Question: When the delete button appears after swiping the third cell, the background is clipped. How can I fix this? here's the code when making the custom cell.
'''
- (UITableViewCell *)tableView:(UITableView *)tableView cellForRowAtIndexPath:
(NSIndexPath *)indexPath
{
static NSString *CellIdentifier = @"customCell";
BookMarksCustomCell *cell = (BookMarksCustomCell *)[tableView
dequeueReusableCellWithIdentifier:CellIdentifier];
if (cell == nil) {
NSArray * topLevelObjects = [[NSBundle mainBundle]
loadNibNamed:@"BookMarksCustomCell" owner:self options:nil];
for(id currentObject in topLevelObjects)
{
if([currentObject isKindOfClass:[UITableViewCell class]])
{
cell = (BookMarksCustomCell *)currentObject;
break;
}
}
}
.....more logic stuff.
//alternating cell background.
if([indexPath row] % 2 == 0)
cell.contentView.backgroundColor = [UIColor colorWithRed:234.0/255.0
green:234.0/255.0 blue:234.0/255.0 alpha:1.0];
......
}
'''

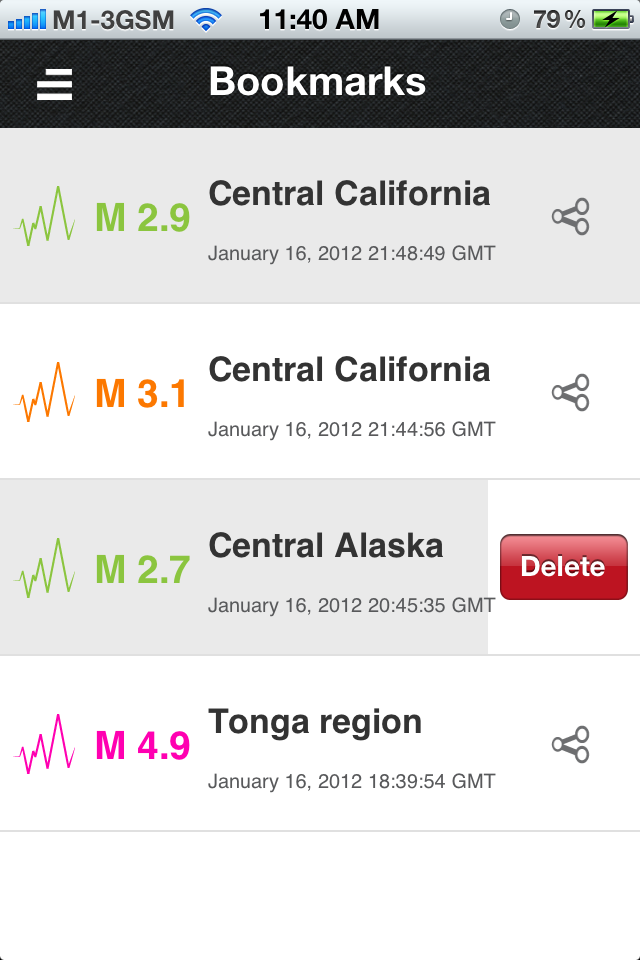
Answer: Your code is modifying the background color of the 'contentView' property of the cell. This view gets resized when the delete button appears, and so you need to instead set the background color of the cell itself (which is also a 'UIView' subclass). This should fix it.
Also, to account for cell reuse and changing indices, you should set the background color no matter whether the current cell is even or odd. Always explicitly set the color to something (even if it is white) so that when you scroll you don't get odd effects with the reused cells.
I also just noticed in the 'UITableViewCell' docs this note:
> If you want to change the background color of a cell (by setting the background color of a cell via the backgroundColor property declared by UIView) you must do it in the tableView:willDisplayCell:forRowAtIndexPath: method of the delegate and not in tableView:cellForRowAtIndexPath: of the data source.
So, do it there instead.